Question: I am looking for the / mouse cursors a la Adobe Reader. Where are them? If they are non-standard, what's the easiest way for me to create them in C#?

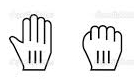
Answer: Yes, they are non-standard. Your just going to have to google around until you find them. Once you do check this out this answer - <URL>
Btw - the standard cursors are <URL>